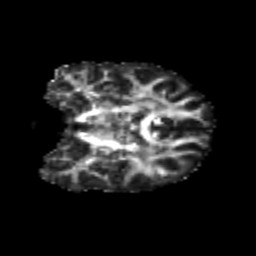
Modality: FA
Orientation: coronal
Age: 23
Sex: male
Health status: healthy
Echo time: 0.074 s